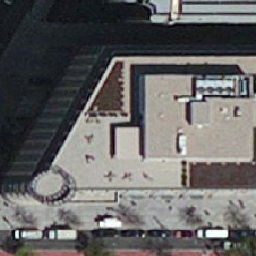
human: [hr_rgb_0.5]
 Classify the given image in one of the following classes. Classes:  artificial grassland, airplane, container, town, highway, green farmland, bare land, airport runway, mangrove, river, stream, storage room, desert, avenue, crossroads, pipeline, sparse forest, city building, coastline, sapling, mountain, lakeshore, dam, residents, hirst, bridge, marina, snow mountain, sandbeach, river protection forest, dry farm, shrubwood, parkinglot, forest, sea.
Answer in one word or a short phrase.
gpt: city building